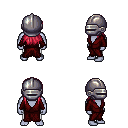
a pixel art fantasy rpg character, male body template, dark elf, purple skin, red robe, white pants, ruby red unkempt hairstyle, metal helm, four views (front, back, left, right), 2x2 character sprite sheet, small pixel art, hard edges, no anti-aliasing